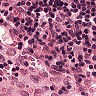
Metastatic tissue present: no